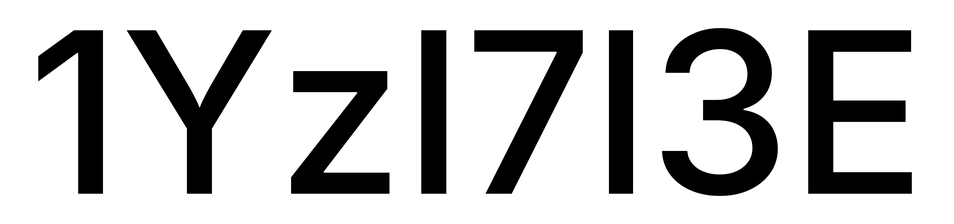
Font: Inter_Medium